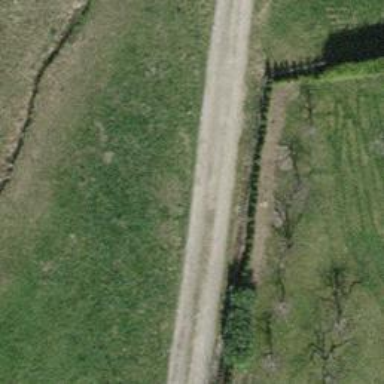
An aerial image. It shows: Well-maintained track road with grade 1 tracktype.